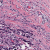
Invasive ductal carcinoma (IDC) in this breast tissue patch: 1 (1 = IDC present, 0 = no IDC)